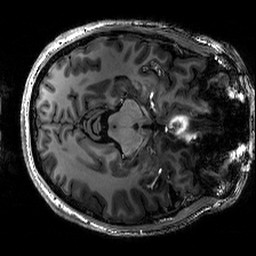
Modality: T1w
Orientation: axial
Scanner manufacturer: siemens
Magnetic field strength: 6.98 T
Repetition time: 2.5 s
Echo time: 0.00288 s